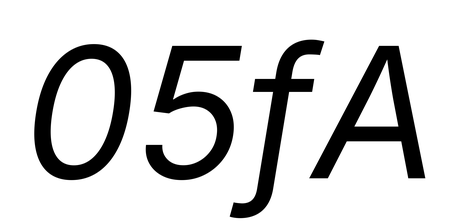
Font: Inter-Italic_Italic